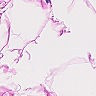
Metastatic tissue present: no